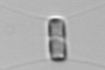
Label: Chaetoceros_similis